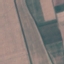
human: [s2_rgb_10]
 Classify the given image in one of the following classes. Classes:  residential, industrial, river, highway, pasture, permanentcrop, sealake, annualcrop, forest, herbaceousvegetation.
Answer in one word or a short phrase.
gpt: AnnualCrop